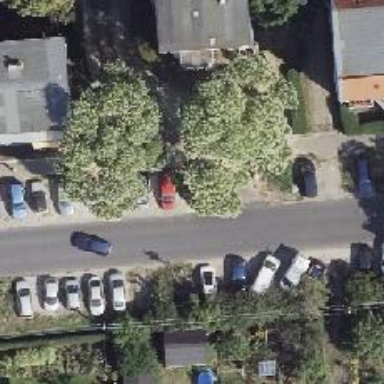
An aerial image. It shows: There is parking obstacle present in the area.